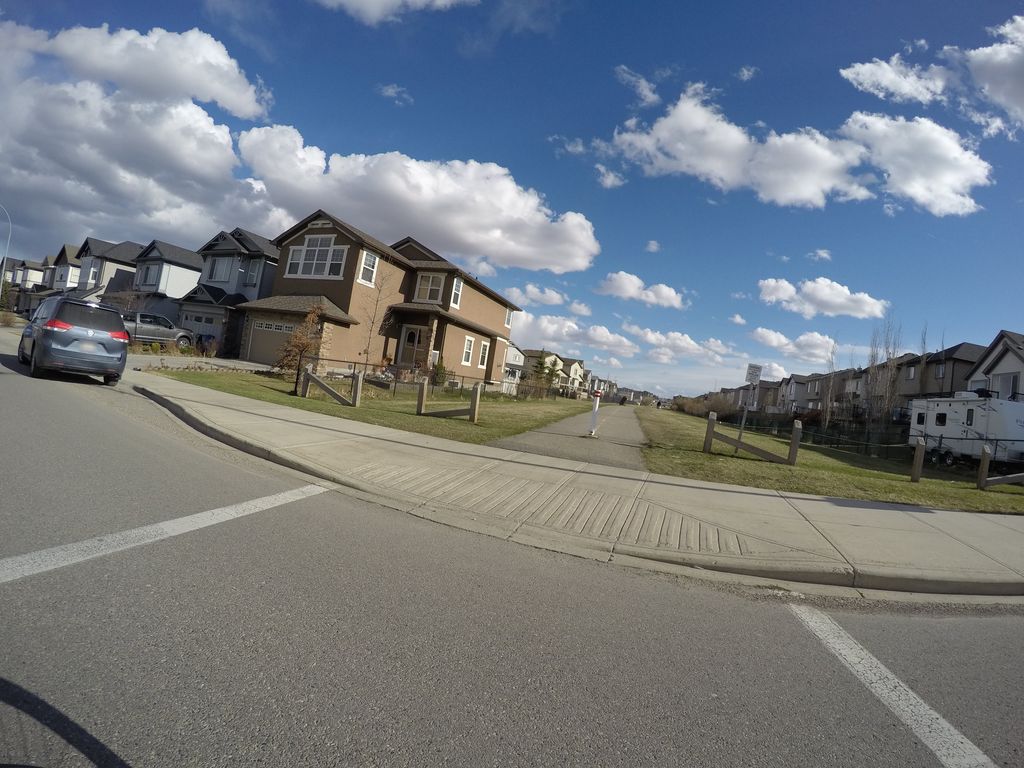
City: calgary